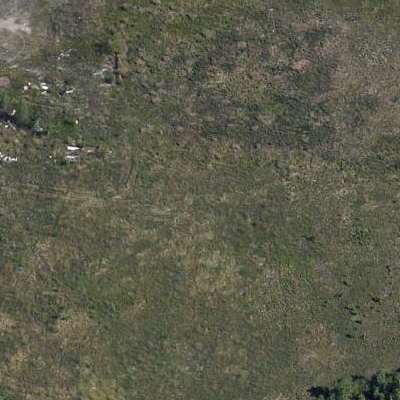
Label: aGrass